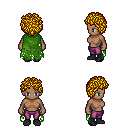
a pixel art fantasy rpg character, female body template, human, dark skin, green tattered cape, magenta pants, blonde curly afro hairstyle, black shoes, four views (front, back, left, right), 2x2 character sprite sheet, small pixel art, hard edges, no anti-aliasing